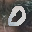
Label: 0